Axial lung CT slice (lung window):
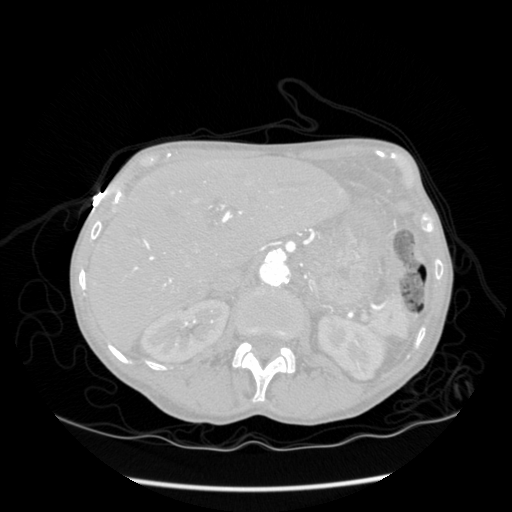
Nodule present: no